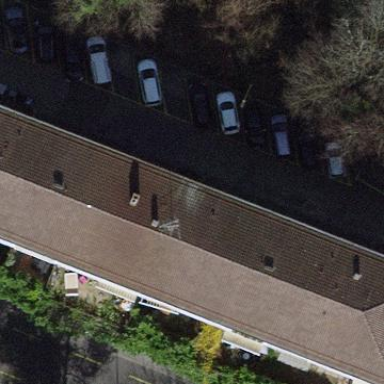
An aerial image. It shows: Apartment building with hipped roof.